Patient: sex F, age 57
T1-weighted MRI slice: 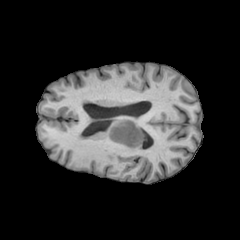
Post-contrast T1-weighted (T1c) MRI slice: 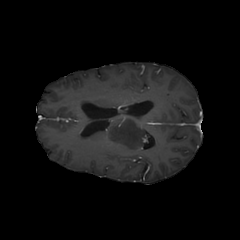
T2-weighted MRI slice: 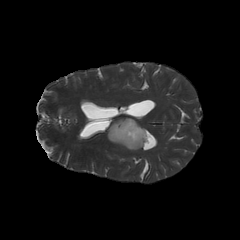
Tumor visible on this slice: yes
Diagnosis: Astrocytoma, IDH-wildtype
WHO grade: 3